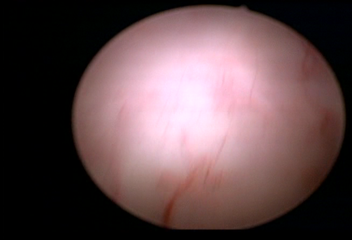
Modality: WLC
Class: Normal mucosa
Bladder cancer association: No